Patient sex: M
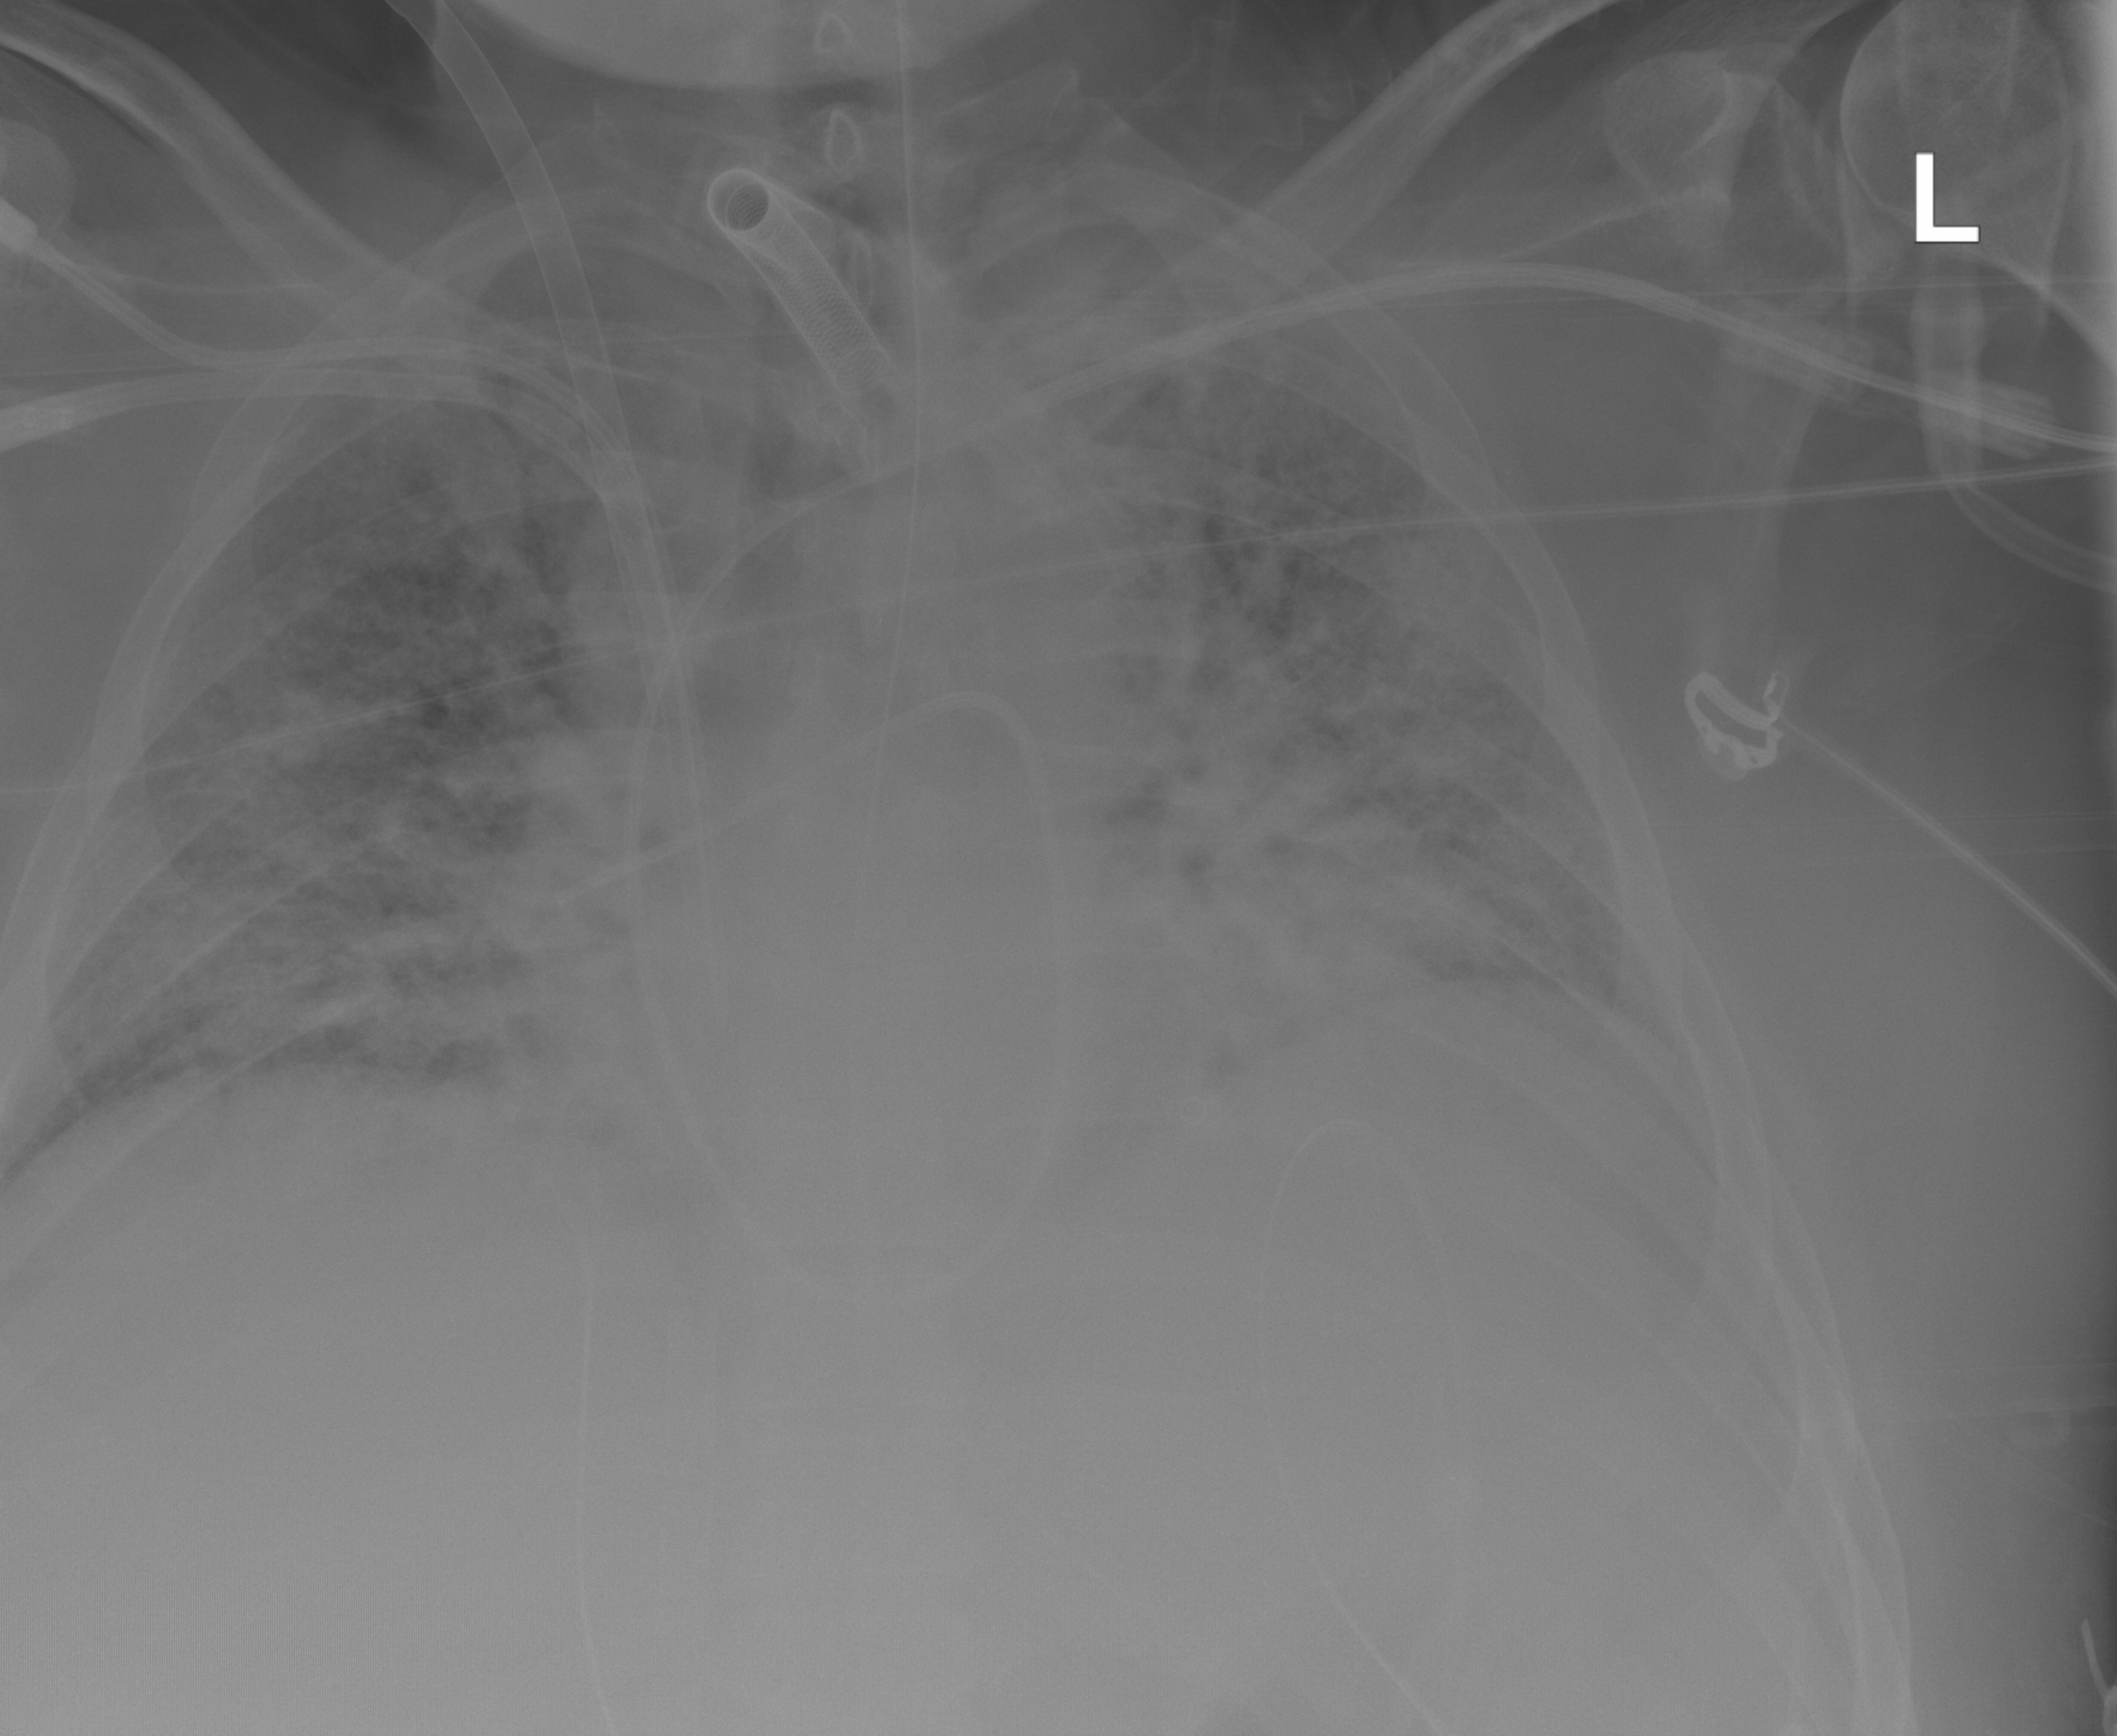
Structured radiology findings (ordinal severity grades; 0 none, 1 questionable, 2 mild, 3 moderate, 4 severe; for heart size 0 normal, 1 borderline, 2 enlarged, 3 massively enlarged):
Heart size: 2
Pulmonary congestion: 4
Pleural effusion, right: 0
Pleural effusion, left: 0
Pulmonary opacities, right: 3
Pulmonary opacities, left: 4
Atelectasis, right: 3
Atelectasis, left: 4